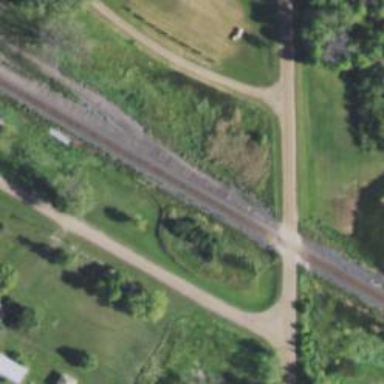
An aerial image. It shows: Siding railway track with one rail.